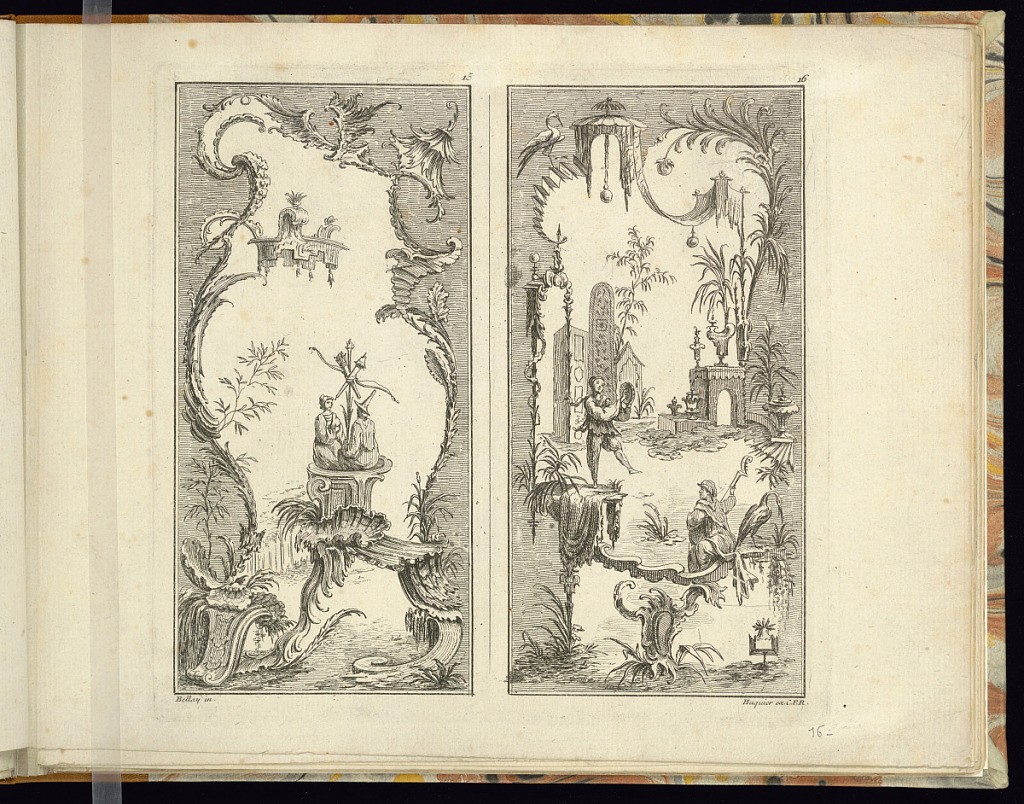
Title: Two Panel Designs
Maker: Bellay, French, active from 1734
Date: ca.1734-49
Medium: Etching and engraving on laid paper
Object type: Print
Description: Two designs for ornamental panels printed on the same plate, side-by-side. The designs feature rococo and chinoiserie motifs with ornately decorated frames featuring leaves, c-scrolls, feathers, shells, rinceaux, fleurons, a cartouche, drapery, vases, canopies, birds, balls, and leafy branches. In the center of each panel are figures within fantastical landscapes. To the left, a man and a woman sit on a platform with a flaming torch, bow and quivers of arrows above them. To the right, two figures play musical instruments (a tambourine and a string instrument) with fantastical structures, screens, and vases behind them. The plate is numbered and signed.